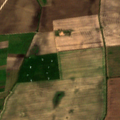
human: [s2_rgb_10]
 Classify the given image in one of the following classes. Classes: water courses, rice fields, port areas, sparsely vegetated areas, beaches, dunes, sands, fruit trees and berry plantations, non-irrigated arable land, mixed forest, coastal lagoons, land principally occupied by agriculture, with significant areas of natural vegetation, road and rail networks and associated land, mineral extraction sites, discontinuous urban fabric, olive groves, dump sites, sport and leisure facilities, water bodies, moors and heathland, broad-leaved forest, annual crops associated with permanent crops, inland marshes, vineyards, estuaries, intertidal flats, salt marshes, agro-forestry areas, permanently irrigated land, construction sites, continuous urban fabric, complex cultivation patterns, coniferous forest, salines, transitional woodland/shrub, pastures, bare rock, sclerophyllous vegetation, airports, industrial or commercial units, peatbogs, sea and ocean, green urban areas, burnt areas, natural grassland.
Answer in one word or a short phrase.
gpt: non-irrigated arable land